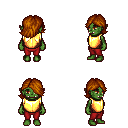
a pixel art fantasy rpg character, female body template, orc, green skin, gold chest armor, red pants, brunette swoop hairstyle, four views (front, back, left, right), 2x2 character sprite sheet, small pixel art, hard edges, no anti-aliasing